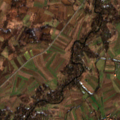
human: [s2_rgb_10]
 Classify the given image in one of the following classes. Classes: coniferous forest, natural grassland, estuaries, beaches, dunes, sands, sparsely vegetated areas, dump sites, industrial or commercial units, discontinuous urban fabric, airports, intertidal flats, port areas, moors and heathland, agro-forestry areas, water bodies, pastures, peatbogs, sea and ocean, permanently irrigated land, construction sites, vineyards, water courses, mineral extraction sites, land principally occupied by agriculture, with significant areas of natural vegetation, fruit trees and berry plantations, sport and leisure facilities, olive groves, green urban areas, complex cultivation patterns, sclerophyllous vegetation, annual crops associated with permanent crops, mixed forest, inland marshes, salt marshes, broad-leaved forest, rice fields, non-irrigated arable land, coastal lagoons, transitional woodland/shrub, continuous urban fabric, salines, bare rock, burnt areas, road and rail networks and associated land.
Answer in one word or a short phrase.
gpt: discontinuous urban fabric, non-irrigated arable land, complex cultivation patterns, land principally occupied by agriculture, with significant areas of natural vegetation, broad-leaved forest